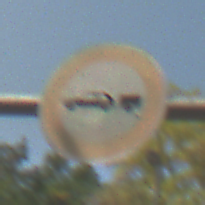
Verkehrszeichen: VerbotPersonenkraftwagenMitAnhaenger
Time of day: MorningAfternoon
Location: Outdoor (Suburban)
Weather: Clear
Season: NotSpecified
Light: Natural